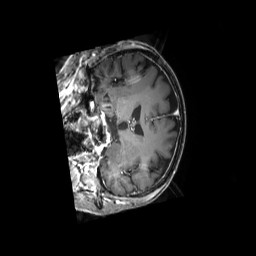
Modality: T1w
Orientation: coronal
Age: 64
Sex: male
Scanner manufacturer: philips
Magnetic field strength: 3 T
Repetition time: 0.009903 s
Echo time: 0.004605 s